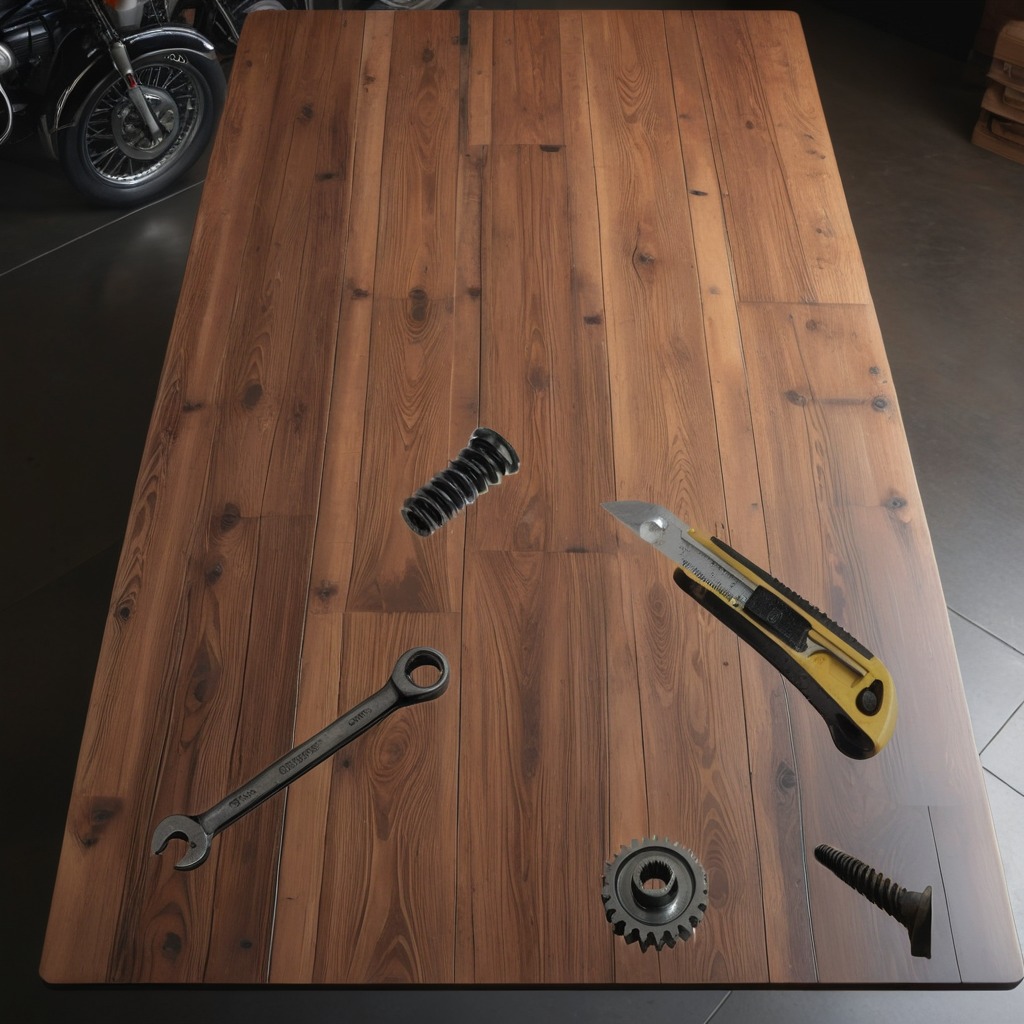
A steel gear with teeth, a utility knife, a metal machine screw, a coiled metal spring, and a wrench are lying on the oil-spilled wooden table in a vintage motorcycle garage.